Field crop: maize
Growth stage: 1
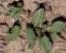
Species: convolvulus